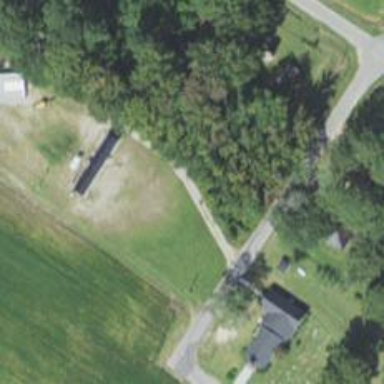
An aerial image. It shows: Driveway.